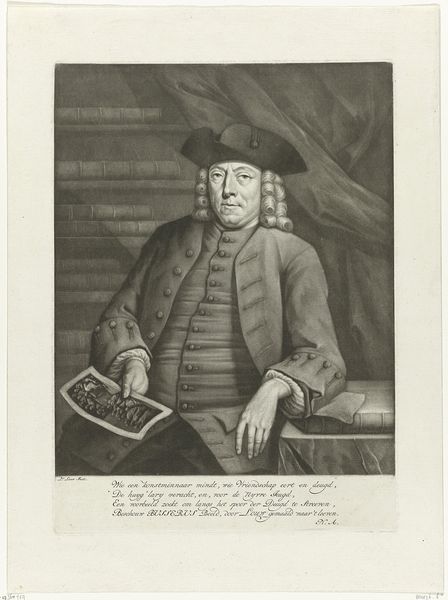
Titel: Portret van Hendrik Busserus
Künstler: Pieter Louw
Standort: Amsterdam
Institution: Rijksmuseum
Schlagwörter: homme, portrait, blanc, noir, chapeau, gravure, cheveux, main, sourire, dessin, habit, livre, mains, perruque, noblesse, noble, image, tricorne, frisé, notable, bibliothèque, nobless